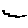
Label: zigzag